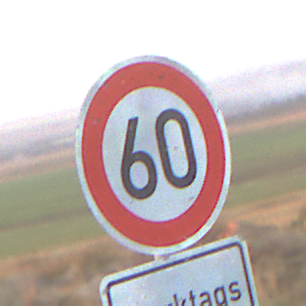
Verkehrszeichen: Geschwindigkeit60
Zusatzzeichen unten: ZeitangabenMitBeschraenkungAufWochentage1
Umgebung: Outdoor, Nature
Tageszeit: SunriseSunset
Wetter: Clear
Licht: Natural
Jahreszeit: NotSpecified
Kontrast: HighContrast